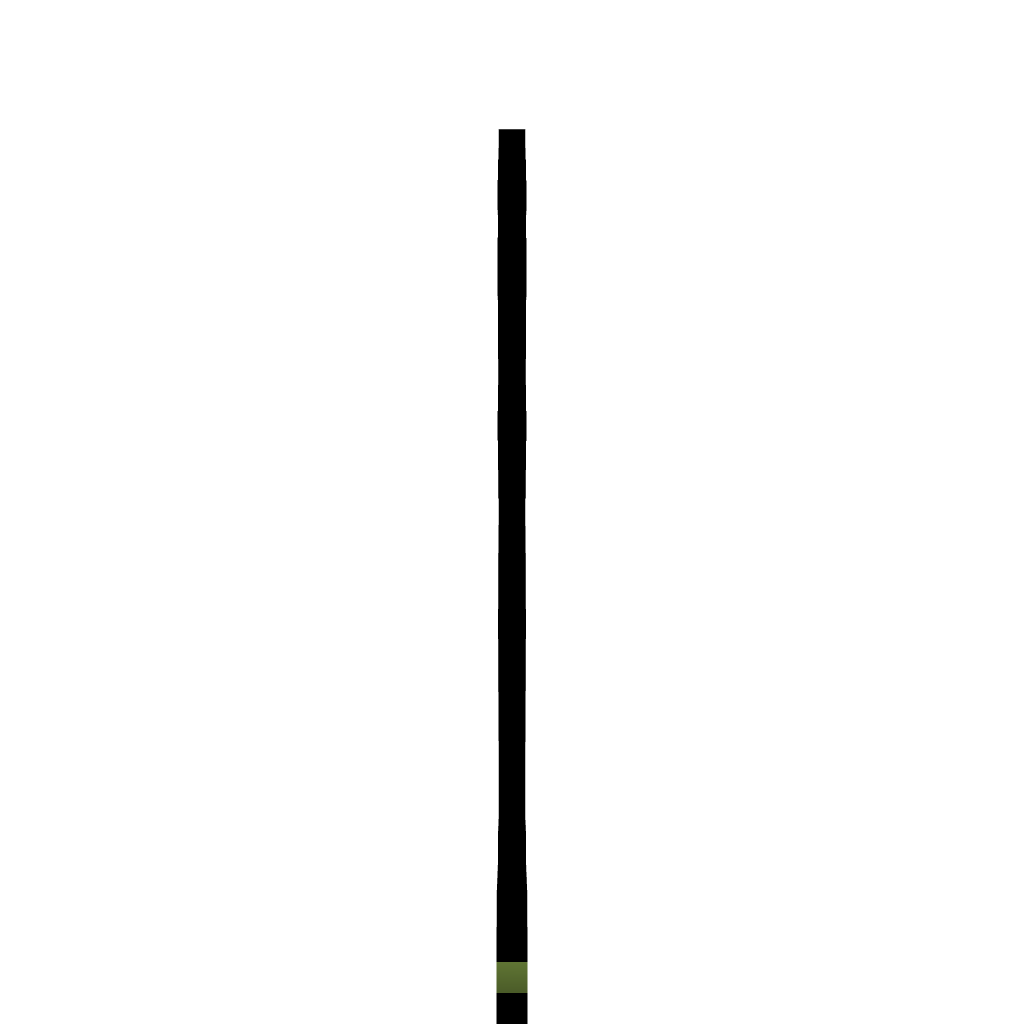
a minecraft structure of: Battletoads/NES-Rash bad low quality